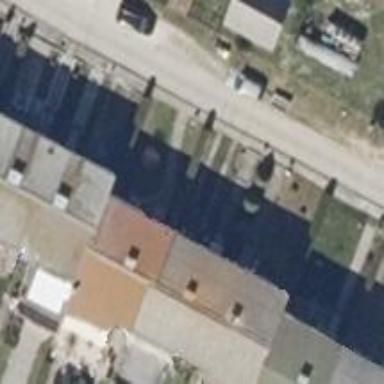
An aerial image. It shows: Terrace building.